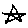
Label: star